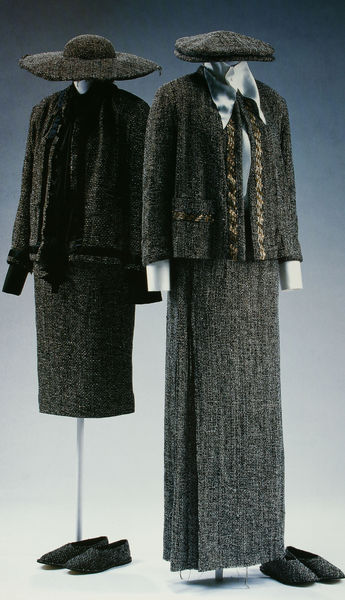
Titel: Kostüme, Hüte und Schuhe
Künstler: Yohji Yamamoto
Standort: Kyoto (Japan)
Institution: Kyoto Costume Institute
Schlagwörter: blau, damen, elegant, frankreich, frau, grau, hut, hüte, kleider, schaufenster, schwarz, schal, tuch, mode, rock, jacke, kappe, mütze, bluse, kleidung, kragen, gewand, kostüm, stoff, tücher, gewänder, borte, japan, röcke, schuhe, stab, winter, wolle, halstuch, knöpfe, krempe, foto, jacken, mäntel, bekleidung, kostüme, kleiderständer, ständer, stange, ensemble, pantoffeln, filz, eleganz, länge, chanel, maxi, mini, kelider, costum, filzschuhe, lostüme